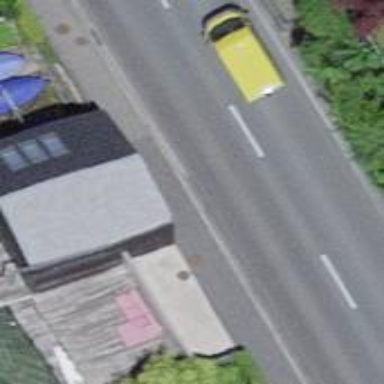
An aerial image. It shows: Detached building.